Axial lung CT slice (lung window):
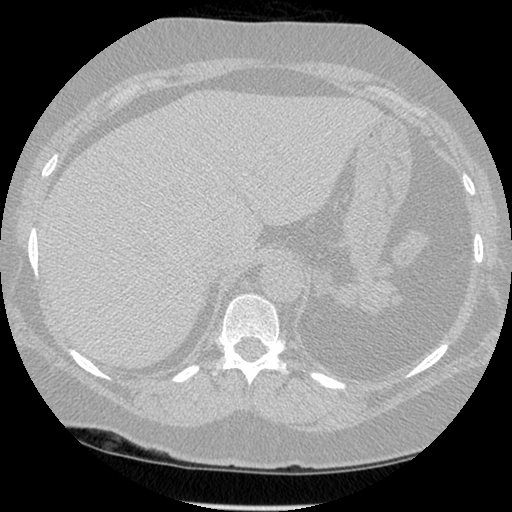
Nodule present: no